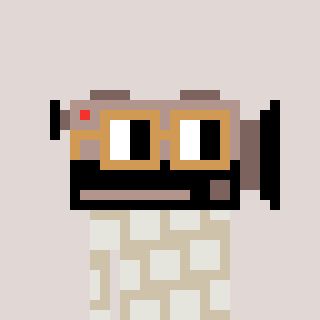
a pixel art character with square brown glasses, a camcorder-shaped head and a bege-colored body on a warm background